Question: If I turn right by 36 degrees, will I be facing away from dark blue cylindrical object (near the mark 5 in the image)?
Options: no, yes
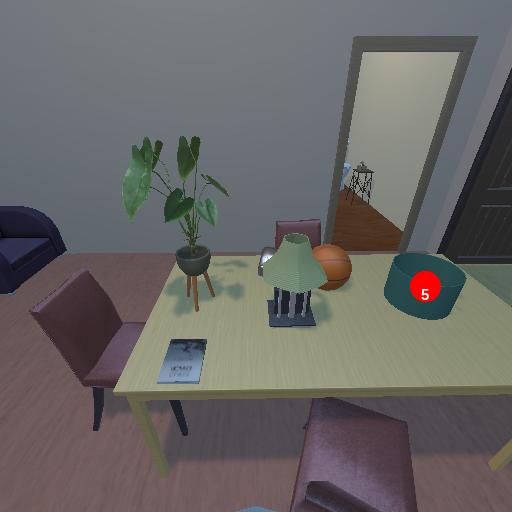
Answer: no